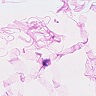
Metastatic tissue present: no